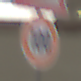
Verkehrszeichen: Geschwindigkeit100
Zusatzzeichen oben: FlugbetriebLinks
Umgebung: Roofed, Urban
Tageszeit: Midday
Wetter: Overcast
Licht: Artificial
Jahreszeit: NotSpecified
Kontrast: MediumContrast